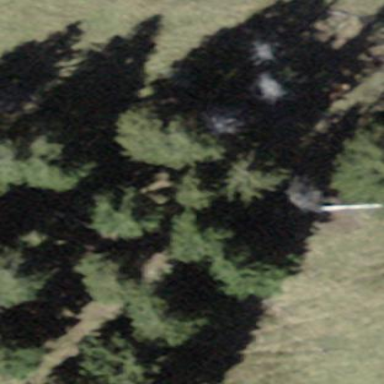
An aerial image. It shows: Forest area.